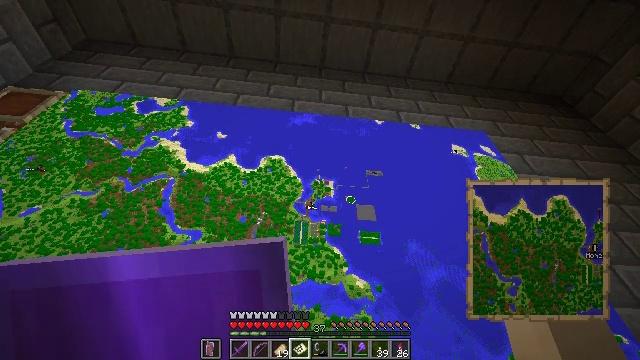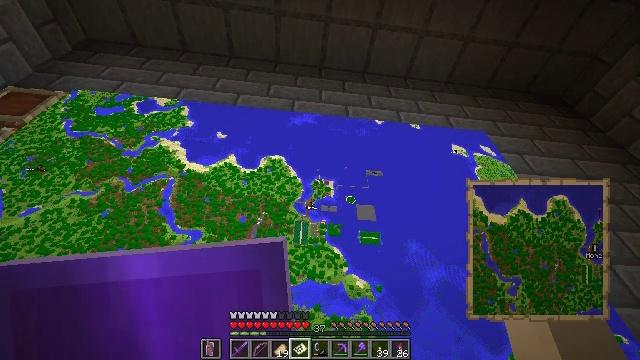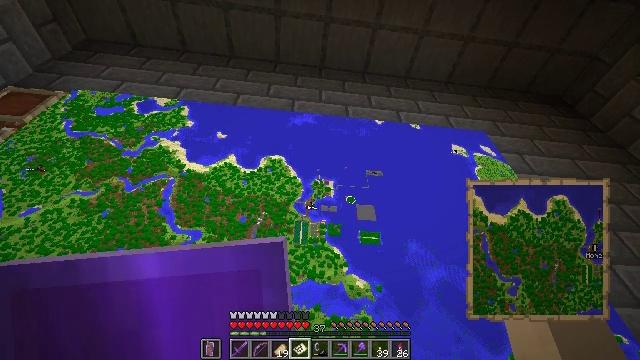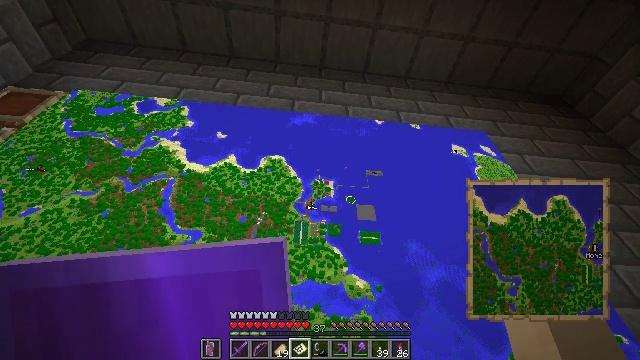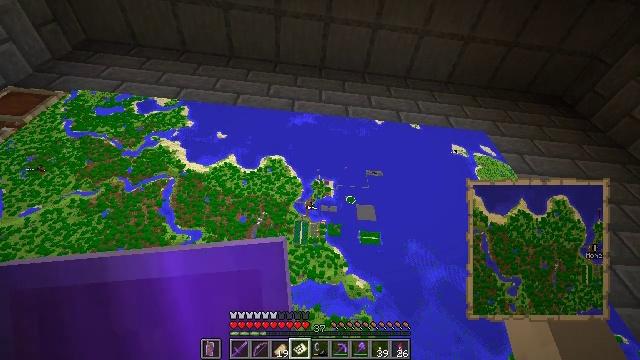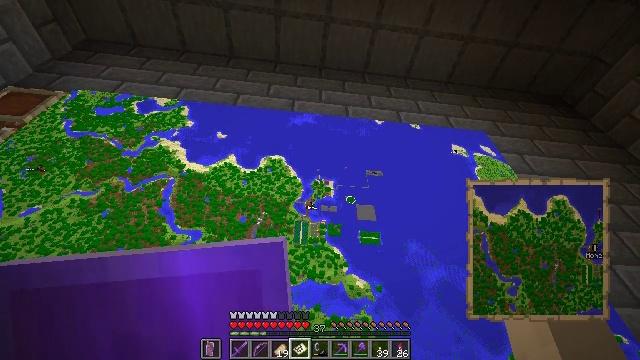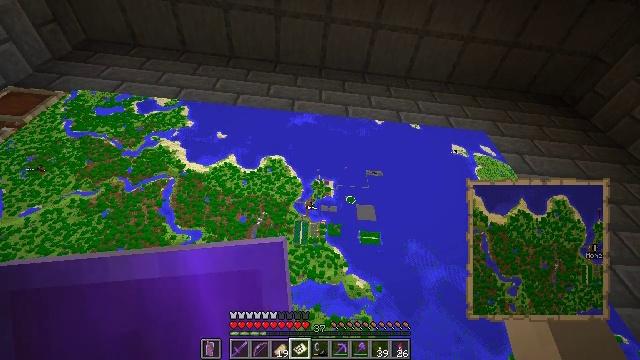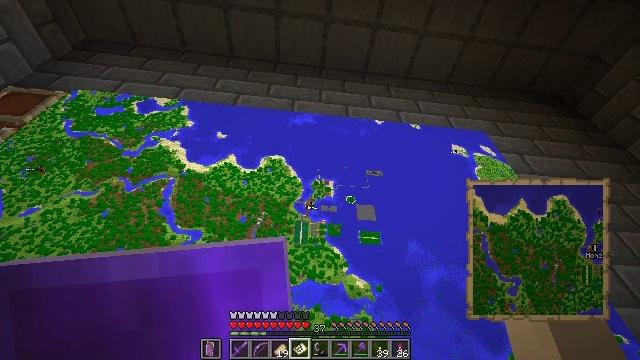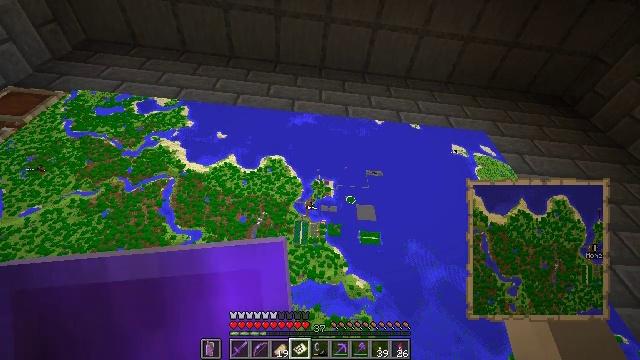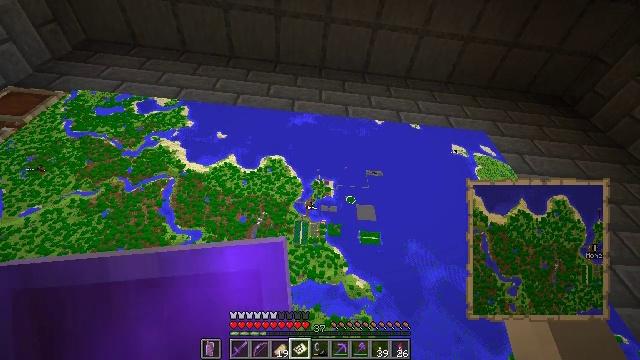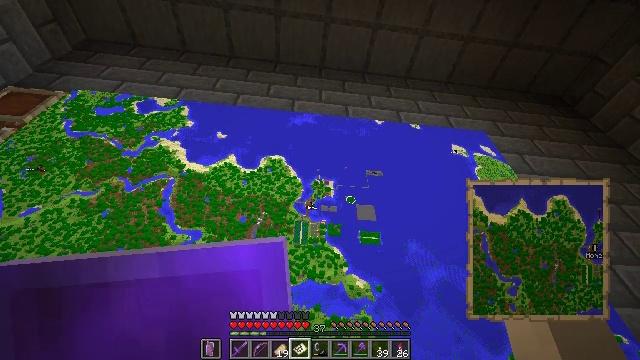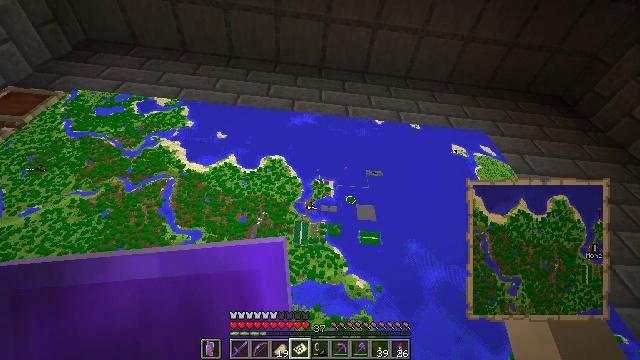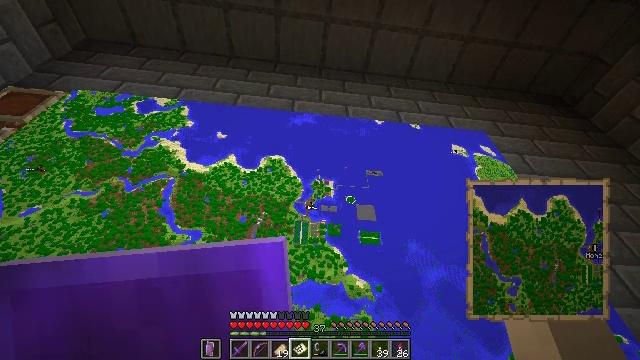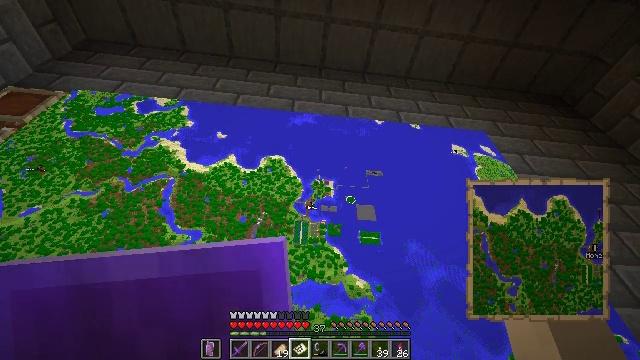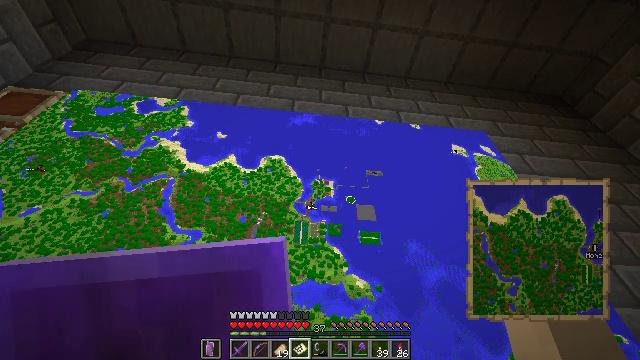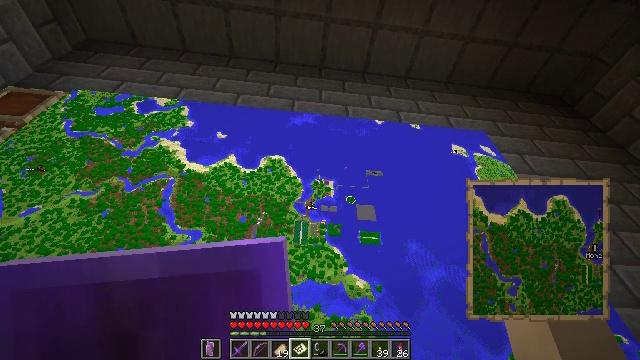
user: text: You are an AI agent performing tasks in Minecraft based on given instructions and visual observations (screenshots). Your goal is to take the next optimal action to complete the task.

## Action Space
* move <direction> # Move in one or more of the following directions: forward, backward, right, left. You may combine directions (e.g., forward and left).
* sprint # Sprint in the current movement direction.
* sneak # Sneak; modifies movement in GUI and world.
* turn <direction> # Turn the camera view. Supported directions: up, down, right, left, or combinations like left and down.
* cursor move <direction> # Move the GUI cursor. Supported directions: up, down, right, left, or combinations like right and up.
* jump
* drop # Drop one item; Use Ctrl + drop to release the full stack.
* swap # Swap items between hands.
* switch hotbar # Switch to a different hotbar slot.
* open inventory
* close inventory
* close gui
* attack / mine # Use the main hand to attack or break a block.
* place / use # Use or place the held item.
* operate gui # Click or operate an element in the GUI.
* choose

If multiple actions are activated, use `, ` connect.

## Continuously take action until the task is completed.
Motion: motion action
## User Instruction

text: Use paper to craft a filled map.
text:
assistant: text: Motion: no_op
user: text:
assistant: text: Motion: no_op
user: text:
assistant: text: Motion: no_op
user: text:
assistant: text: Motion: no_op
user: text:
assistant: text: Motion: no_op
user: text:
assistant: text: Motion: no_op
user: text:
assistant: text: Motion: no_op
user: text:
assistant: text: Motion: no_op
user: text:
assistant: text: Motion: no_op
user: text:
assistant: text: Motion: no_op
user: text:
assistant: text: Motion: no_op
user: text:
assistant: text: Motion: no_op
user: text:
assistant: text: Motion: no_op
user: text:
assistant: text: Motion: no_op
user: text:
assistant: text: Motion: no_op
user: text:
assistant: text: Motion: no_op
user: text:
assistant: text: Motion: no_op
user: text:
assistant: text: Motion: no_op
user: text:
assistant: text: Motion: no_op
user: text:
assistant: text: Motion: no_op
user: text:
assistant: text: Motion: no_op
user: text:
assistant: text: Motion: no_op
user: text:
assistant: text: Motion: no_op
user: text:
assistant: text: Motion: no_op
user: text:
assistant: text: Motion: no_op
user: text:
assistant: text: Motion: no_op
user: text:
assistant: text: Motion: no_op
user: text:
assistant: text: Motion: no_op
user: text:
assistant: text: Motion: no_op
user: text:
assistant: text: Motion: no_op